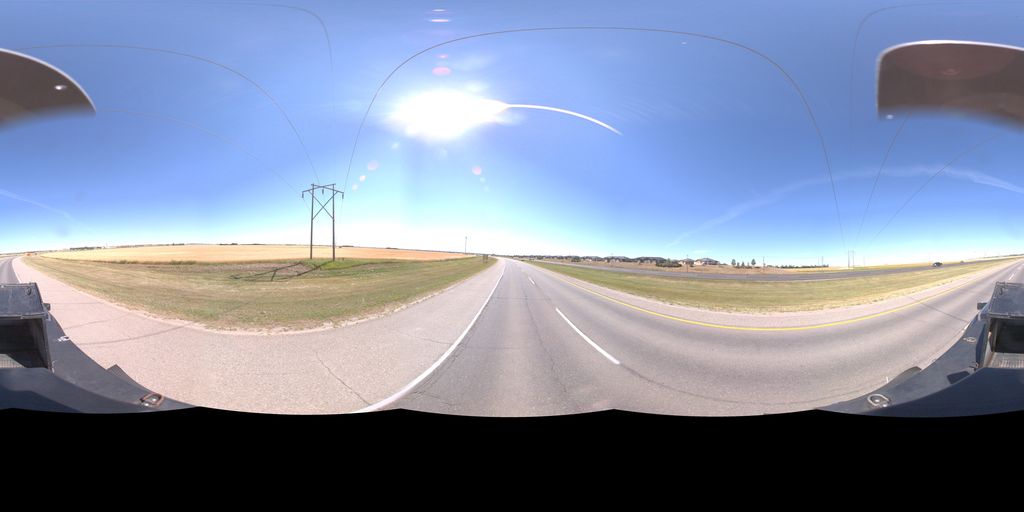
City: saskatoon